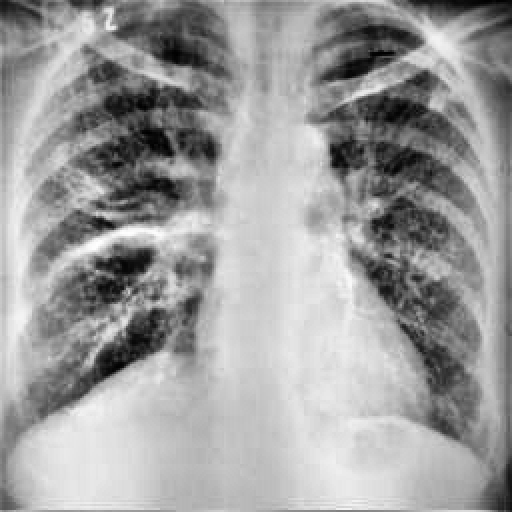
Finding: TUBERCULOSIS